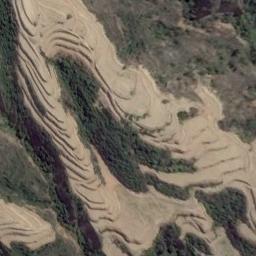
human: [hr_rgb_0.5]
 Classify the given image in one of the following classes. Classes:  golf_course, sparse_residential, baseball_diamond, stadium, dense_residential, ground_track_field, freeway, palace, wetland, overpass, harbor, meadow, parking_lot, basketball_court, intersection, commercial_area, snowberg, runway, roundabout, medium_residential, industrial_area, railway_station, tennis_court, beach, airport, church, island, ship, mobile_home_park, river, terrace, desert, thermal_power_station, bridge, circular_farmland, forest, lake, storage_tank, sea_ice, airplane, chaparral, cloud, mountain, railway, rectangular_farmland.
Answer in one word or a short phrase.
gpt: terrace